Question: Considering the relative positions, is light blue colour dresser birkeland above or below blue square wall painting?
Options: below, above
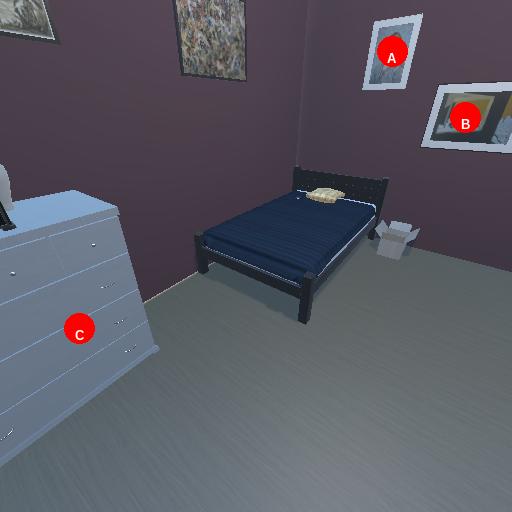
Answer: below